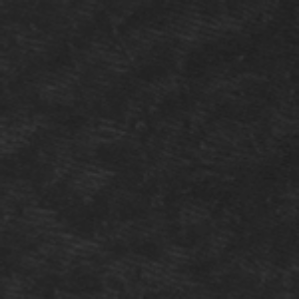
Label: frost